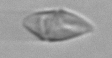
Label: Gyrodinium